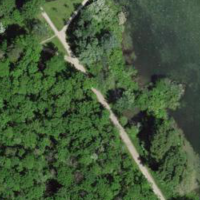
EUNIS habitat code: 41
Species observed at this site:
Castor fiber
Mergus merganser
Filipendula ulmaria